Aerial crown-view tile of a tropical tree (Barro Colorado Island, Panama), acquired 20250317:
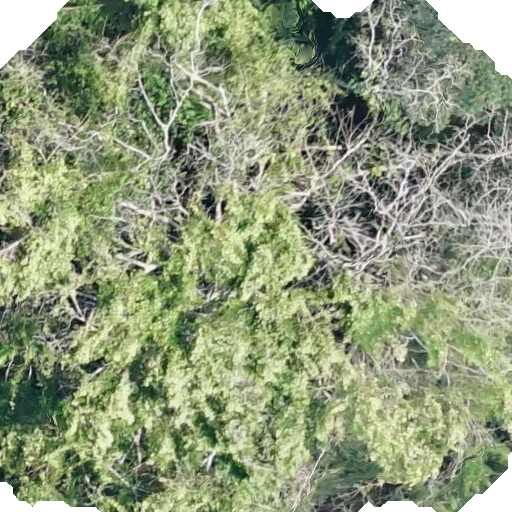
Species: Hura crepitans
GBIF accepted scientific name: Hura crepitans
Crown area: 443.981 m²